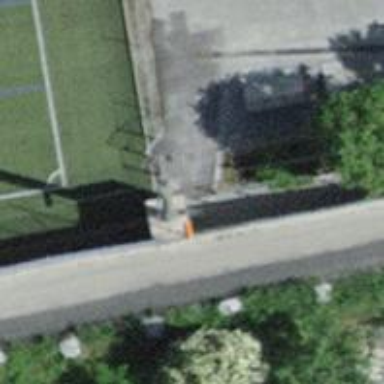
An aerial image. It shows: Pole supporting roof covering pipeline marker.